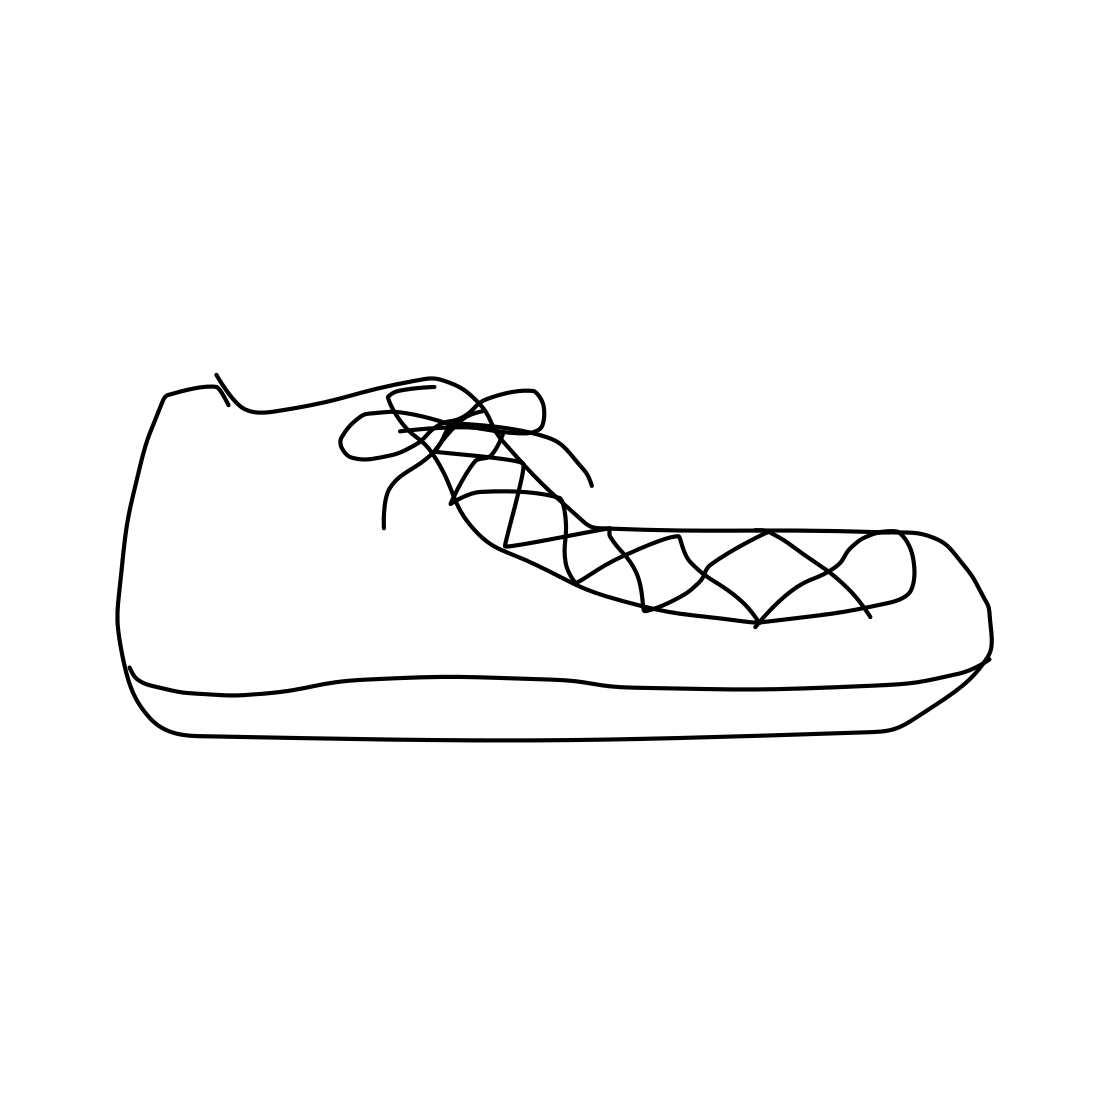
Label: shoe